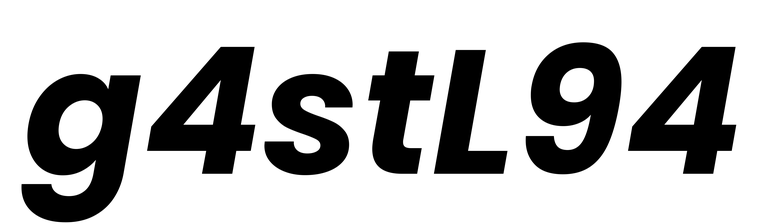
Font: Poppins-BoldItalic